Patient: sex M, age 61
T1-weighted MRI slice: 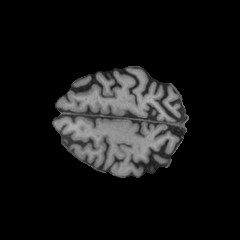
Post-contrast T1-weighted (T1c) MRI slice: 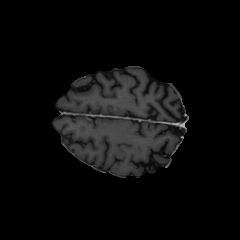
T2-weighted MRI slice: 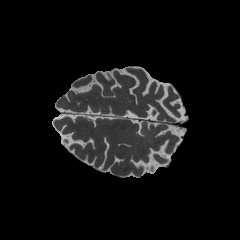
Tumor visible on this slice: no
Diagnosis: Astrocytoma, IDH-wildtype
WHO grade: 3